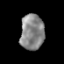
Tissue: prostate
Cell type: T cells
Senescence score: 0.3573
Nuclear area (px): 828
Mean DAPI intensity: 135.079